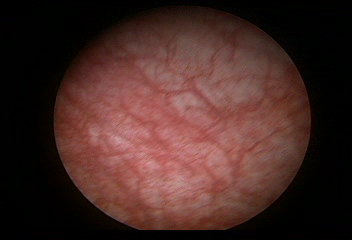
Modality: WLC
Class: Normal mucosa
Bladder cancer association: No